Interaction volume radius: 10 \u00c5
Interaction volume height: 25 \u00c5
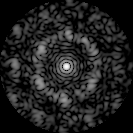
Disorder parameter: 0.6902